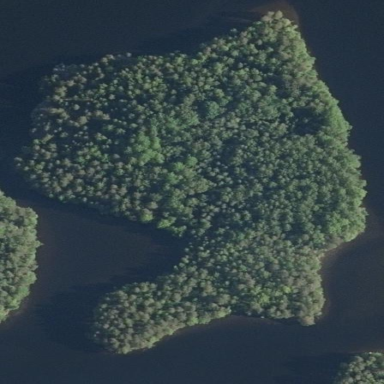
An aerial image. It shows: Islet surrounded by woodland.